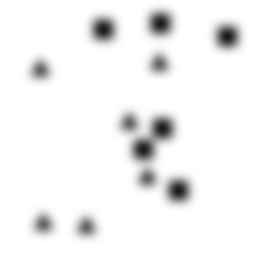
Squares: 6
Triangles: 6
Stars: 0
Total shapes: 12